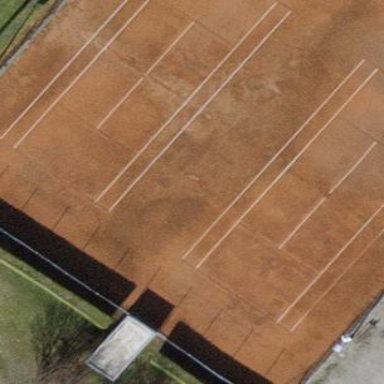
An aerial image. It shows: Sandy tennis court in leisure land pitch.